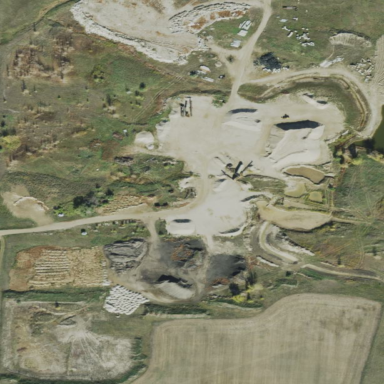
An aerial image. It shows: Quarry area.